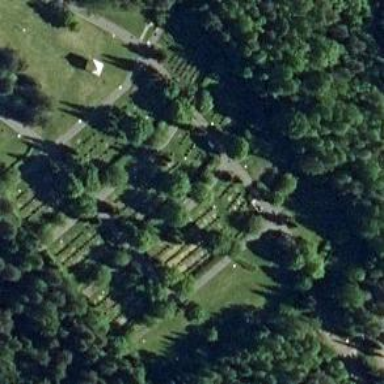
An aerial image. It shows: Cemetery.